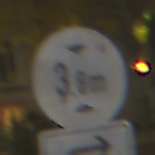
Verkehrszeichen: TatsaechlicheHoehe
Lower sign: RichtungsangabeDurchPfeile5
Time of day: Night
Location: Outdoor (Urban)
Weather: Clear
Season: NotSpecified
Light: Artificial